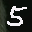
Label: 5